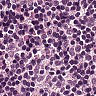
Metastatic tissue present: no